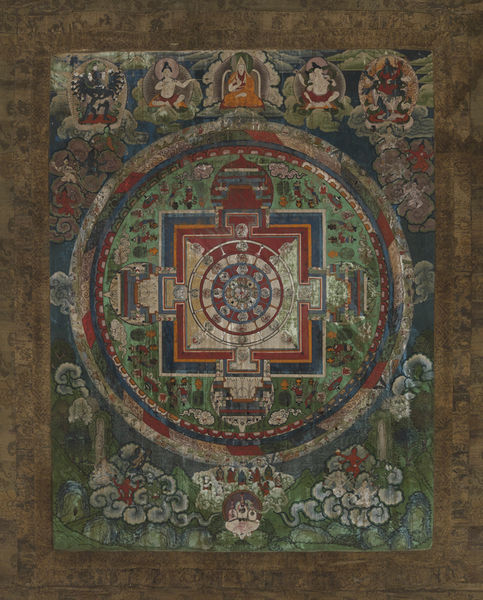
Titel: Chakrasamvara Mandala
Standort: Amherst (Massachusetts, USA)
Institution: Mead Art Museum, Amherst College
Schlagwörter: wolken, ornament, blue, men, people, red, women, carpet, figures, green, painting, sitting, flowers, japanese, pattern, tapestry, brown, flower, götter, clouds, gods, heaven, house, orange, waves, garden, paper, frame, color, silk, eagle, saint, cross, bright, design, temple, square, colorful, map, circle, lines, cloth, god, figure, leaf, asian, four, stylized, diagramm, saints, kreisornament, page, round, indian, buddha, wheel, bold, shape, india, earth, divine, center, mandorla, asia, yard, parchment, directions, decor, deities, indische gottheiten, buddhist, temples, budda, hindi, hindii, samsara, budist art, budist, circular design, buhdist earth